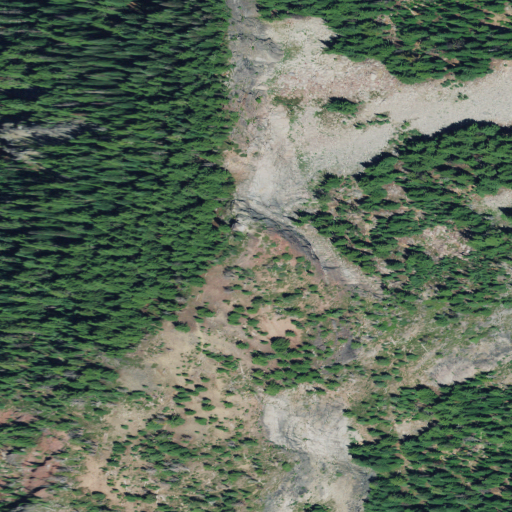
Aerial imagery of mountain in Oregon named Garwood Butte containing evergreen forest, shrub, and barren land